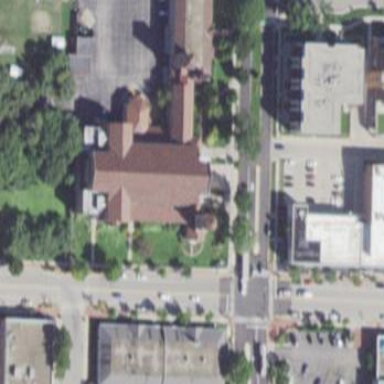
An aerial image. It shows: Beautiful church building.